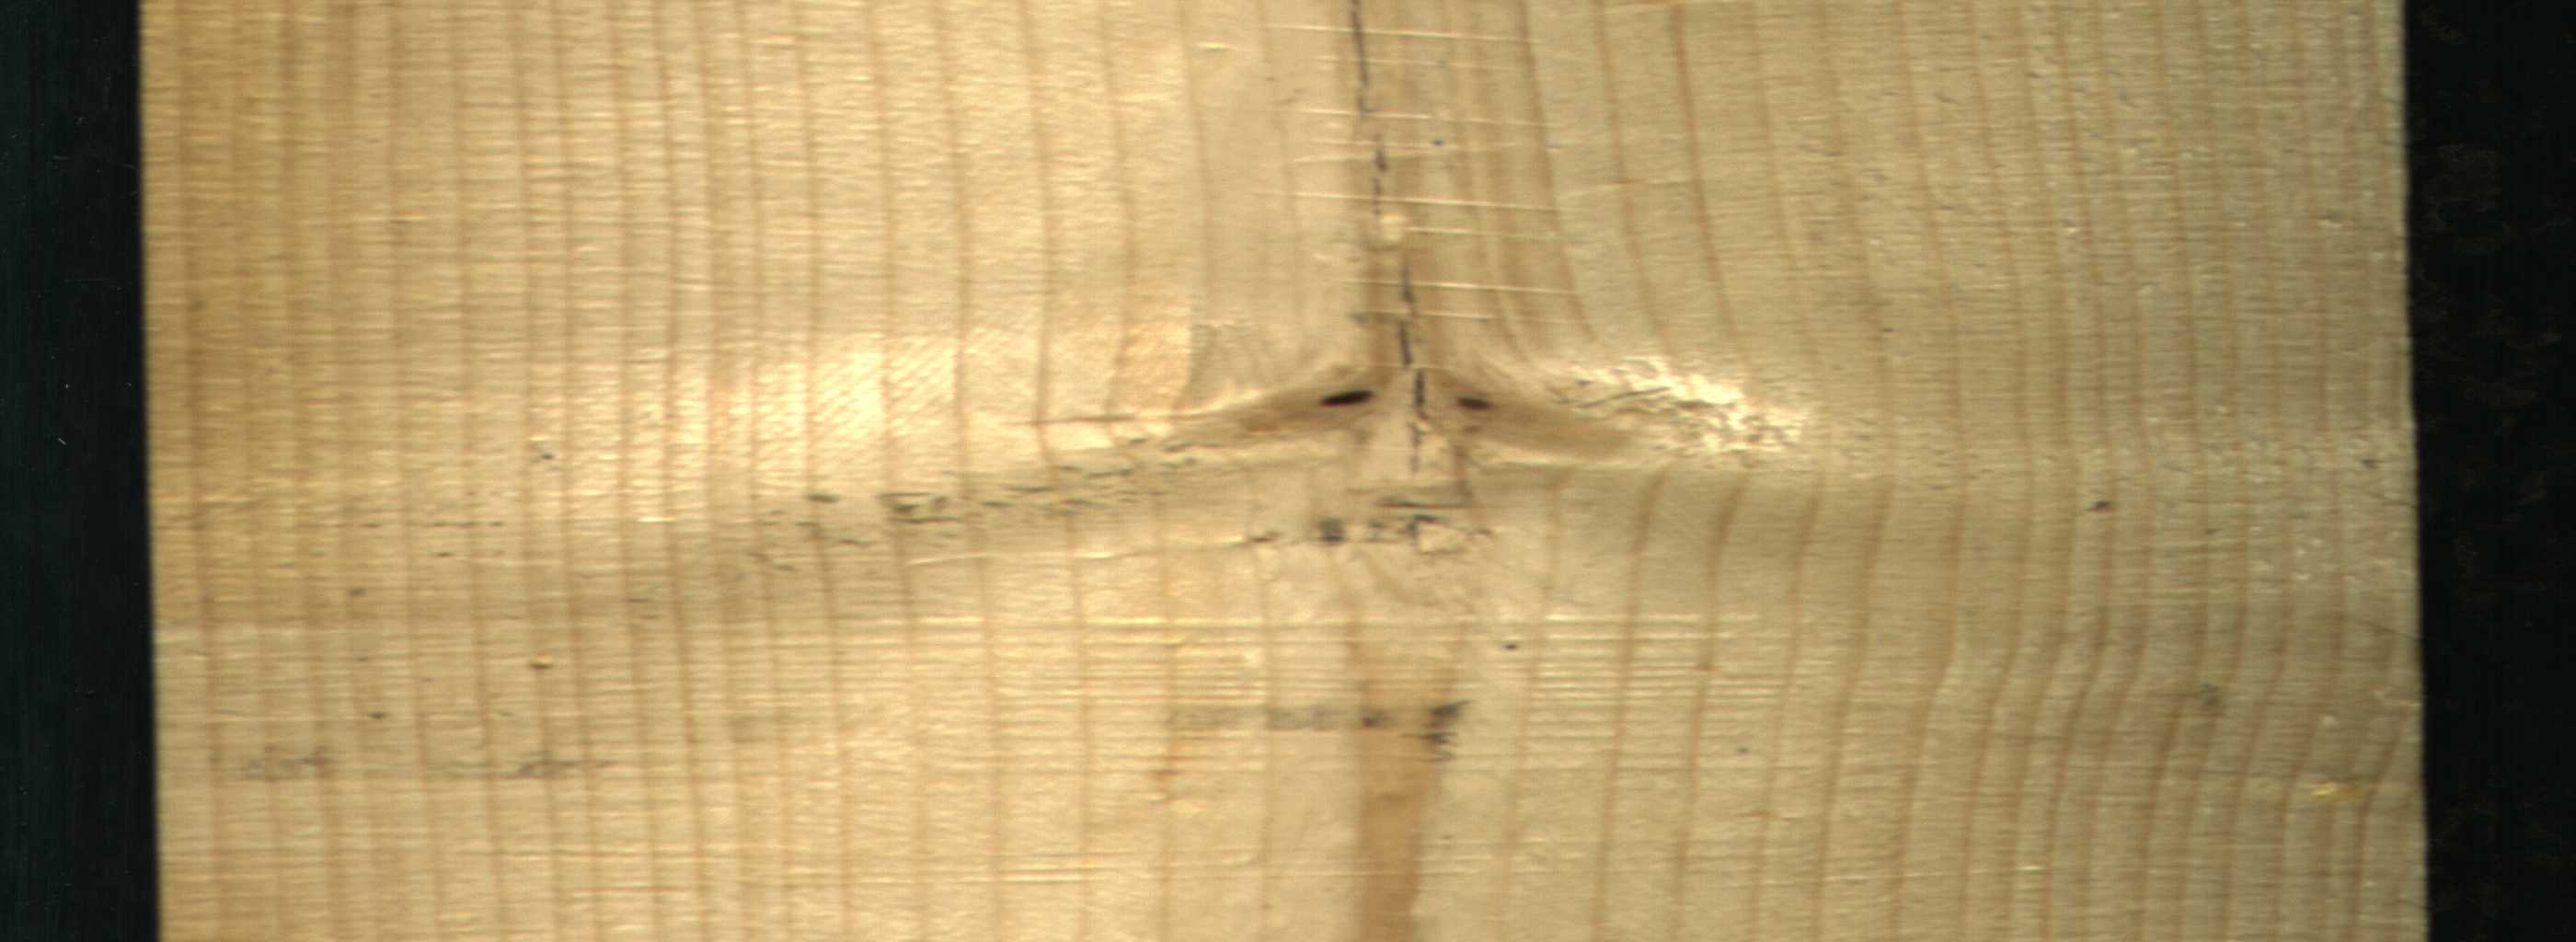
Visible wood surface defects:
Quartzity
Crack
Crack
Crack
Dead_Knot
Live_Knot